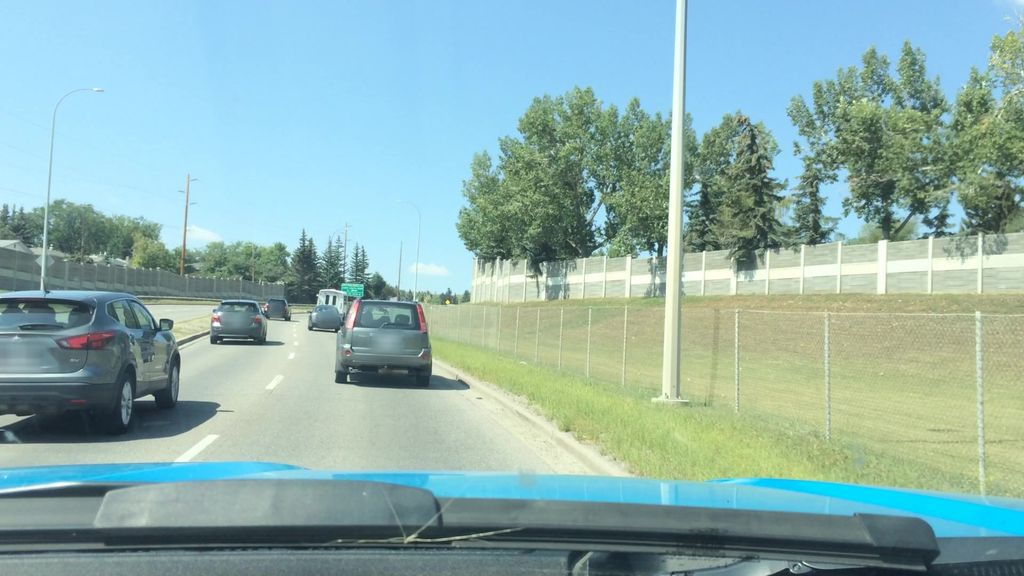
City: calgary